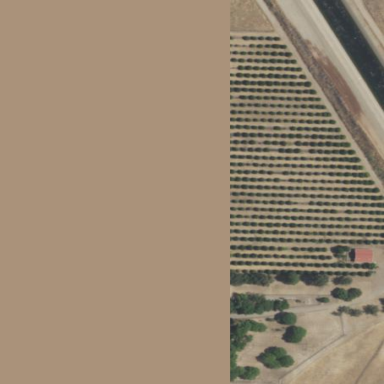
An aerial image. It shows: Orange orchard with beautiful orange trees.